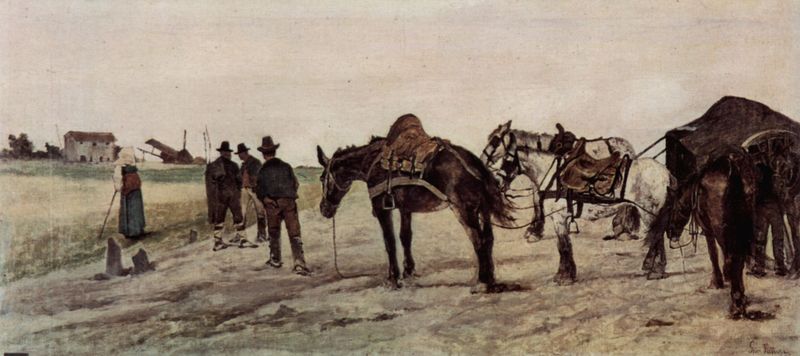
Titel: Pferde und Bauern in römischer Landschaft
Künstler: Giovanni Fattori
Standort: Milano
Institution: Museo della Scienza e della tecnica
Schlagwörter: baum, berg, blau, gemälde, himmel, mann, schatten, weiß, wolken, grün, landschaft, menschen, braun, fenster, frau, grau, hut, hüte, kleid, licht, männer, rücken, schwarz, straße, dach, gebäude, gras, haus, rot, schnee, tiere, weg, wiese, malerei, rock, bluse, stehen, schauen, öl, erde, feld, felder, ferne, häuser, hügel, stamm, weide, weite, gehen, boden, arbeit, bauern, esel, karren, pferd, pferde, stock, beine, hufe, reiten, sattel, schweif, steigbügel, zaumzeug, zügel, schürze, farbig, ruhe, schuhe, stab, hosen, acker, bäuerin, furchen, russland, öde, dorf, kahl, bauernhof, hof, winter, pause, rast, kutsche, arbeiter, wagen, querformat, bauer, jacken, schimmel, karg, müde, bauernhaus, gehöft, halfter, scheife, gespann, kruppe, pflügen, hirten, format, führen, russisch, farm, sättel, hause, zaunmzeug, buaern, zaumzug, ruh, tragtiere